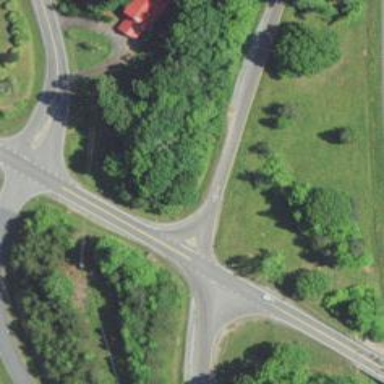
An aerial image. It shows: Trunk link highway.